Question: I am making this 2-D game where I want to be able to build structures. The player must be able to benefit from certain structures. Today the game looks like this:

(the blue dot is the player, other dots are ais)
I have made a class named Structure and three other classes that inherits from Structure. These classes are more or less empty. The tiles of the game has there own class named Tile. In this class I have written some things but the code of interest is this:
'''
public LinkedList<Structure> Structures = new LinkedList<Structure>();
'''
When i build a structure (a fireplace for example) the code looks like this:
'''
Bundle.map.tile[Bundle.player.X, Bundle.player.Y].Structures.
AddFirst(new Fireplace());
'''
The part I'm uncertain about is how I check if the list contain a fireplace for example (which is a class named Fireplace) or any other building. For example if a player finds a fireplace on a tile he/she will regain warmth. This does not work. Perhaps I have the wrong approach to all this, in either case please provide me with an code example.
Conclusion of answer:
'''
bool anyFireplace = Bundle.map.tile[Bundle.player.X, Bundle.player.Y].Structures.OfType<Fireplace>().Any();
if (anyFireplace)
{
Warmth = MaxWarmth;
}
else
{
if (Warmth > 0)
{
Warmth--;
}
else
{
HP--;
}
}
'''
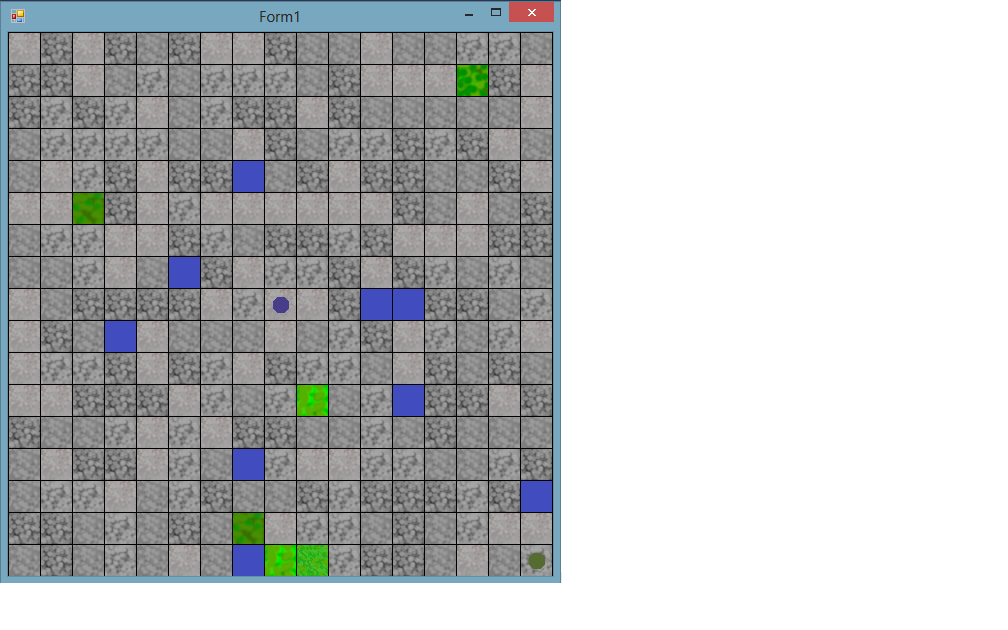
Answer: You could use, for example, 'Enumerable.OfType<TResult>()' and 'Enumerable.Any(TSource)' as follows:
'''
LinkedList<Structure> structures = new LinkedList<Structure>();
// Add Different Types of Structures
Boolean anyFireplace = structures.OfType<Fireplace>().Any();
'''
Just make sure you have:
'''
using System.Linq;
'''
in your using directives at the top of your source and a reference to the System.Core assembly module. You could also use Count() method if you need to know the exact number of fireplaces inside the LinkedList, otherwise Any() is more efficient in Linq objects.